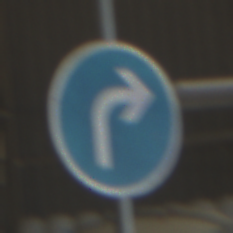
Verkehrszeichen: VorgeschriebeneFahrtrichtungRechts
Umgebung: Indoor, Urban
Tageszeit: Midday
Wetter: NotSpecified
Licht: Natural
Jahreszeit: NotSpecified
Kontrast: MediumContrast